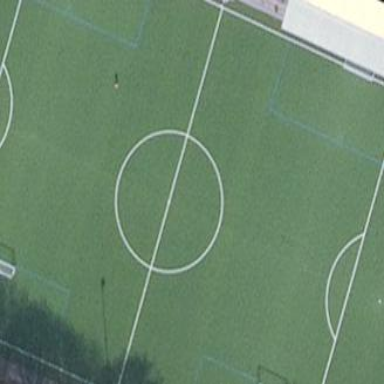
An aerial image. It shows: Soccer pitch for leisure land activities.